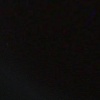
Label: space